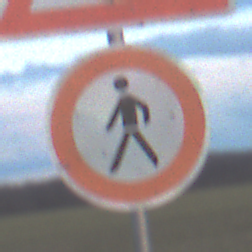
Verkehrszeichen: VerbotFussgaenger
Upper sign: Arbeitsstelle
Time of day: SunriseSunset
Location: Outdoor (Nature)
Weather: PartlyCloudy
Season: NotSpecified
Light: Natural